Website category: sports
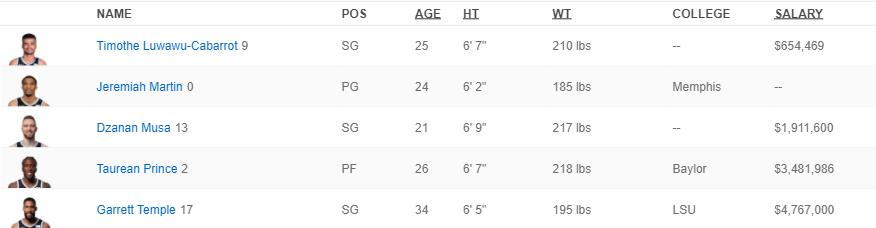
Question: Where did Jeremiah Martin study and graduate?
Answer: Memphis

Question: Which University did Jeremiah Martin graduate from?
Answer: Memphis

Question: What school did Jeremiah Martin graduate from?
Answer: Memphis

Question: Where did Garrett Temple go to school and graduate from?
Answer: LSU

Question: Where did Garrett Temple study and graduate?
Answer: LSU

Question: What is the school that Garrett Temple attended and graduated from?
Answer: LSU

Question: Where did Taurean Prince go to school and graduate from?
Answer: Baylor

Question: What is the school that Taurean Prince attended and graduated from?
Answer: Baylor

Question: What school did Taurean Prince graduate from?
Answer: Baylor

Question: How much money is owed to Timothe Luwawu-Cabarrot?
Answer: $654,469

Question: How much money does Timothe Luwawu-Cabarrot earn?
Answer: $654,469

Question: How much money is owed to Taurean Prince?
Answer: $3,481,986

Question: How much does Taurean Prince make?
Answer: $3,481,986

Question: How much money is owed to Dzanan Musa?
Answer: $1,911,600

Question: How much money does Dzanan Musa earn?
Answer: $1,911,600

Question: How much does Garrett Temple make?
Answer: $4,767,000

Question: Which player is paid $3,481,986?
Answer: Taurean Prince

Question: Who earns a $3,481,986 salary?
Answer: Taurean Prince

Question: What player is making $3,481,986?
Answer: Taurean Prince

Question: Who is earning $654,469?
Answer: Timothe Luwawu-Cabarrot

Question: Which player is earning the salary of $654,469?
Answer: Timothe Luwawu-Cabarrot

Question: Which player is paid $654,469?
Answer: Timothe Luwawu-Cabarrot

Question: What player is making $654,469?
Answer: Timothe Luwawu-Cabarrot

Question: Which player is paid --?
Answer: Jeremiah Martin

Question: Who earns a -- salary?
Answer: Jeremiah Martin

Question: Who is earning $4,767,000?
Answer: Garrett Temple

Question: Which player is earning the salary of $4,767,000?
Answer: Garrett Temple

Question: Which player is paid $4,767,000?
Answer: Garrett Temple

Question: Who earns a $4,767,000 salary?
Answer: Garrett Temple

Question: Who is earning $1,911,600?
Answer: Dzanan Musa

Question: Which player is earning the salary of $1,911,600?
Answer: Dzanan Musa

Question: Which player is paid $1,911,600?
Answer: Dzanan Musa

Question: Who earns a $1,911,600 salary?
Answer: Dzanan Musa

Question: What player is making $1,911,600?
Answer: Dzanan Musa

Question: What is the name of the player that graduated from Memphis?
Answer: Jeremiah Martin

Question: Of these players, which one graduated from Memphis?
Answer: Jeremiah Martin

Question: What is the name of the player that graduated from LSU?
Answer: Garrett Temple

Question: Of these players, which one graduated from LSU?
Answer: Garrett Temple

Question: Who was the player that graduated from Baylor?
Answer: Taurean Prince

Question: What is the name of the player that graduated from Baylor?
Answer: Taurean Prince

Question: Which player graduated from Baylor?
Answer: Taurean Prince

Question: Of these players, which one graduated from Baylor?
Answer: Taurean Prince